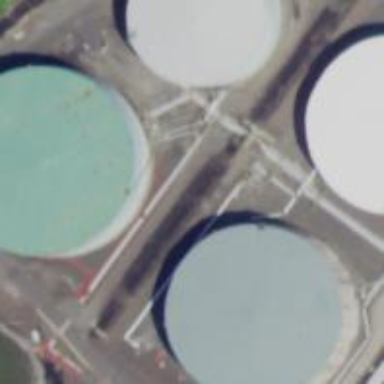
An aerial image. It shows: Storage tank building.